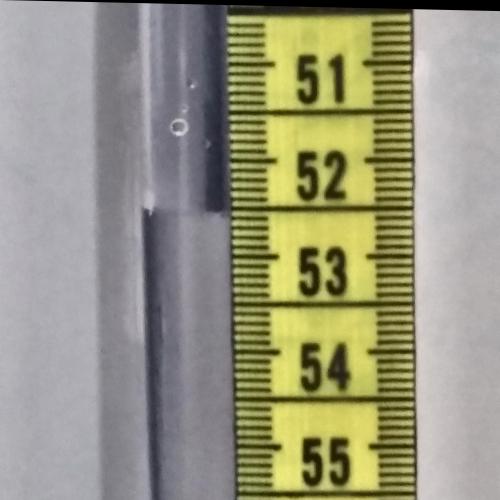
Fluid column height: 52.5 cm